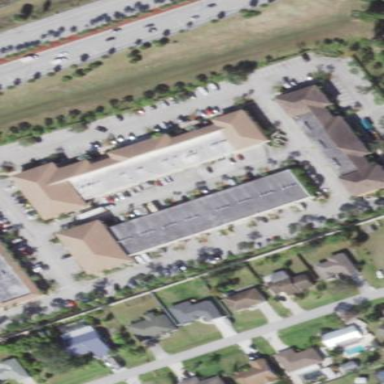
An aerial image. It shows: Retail building.